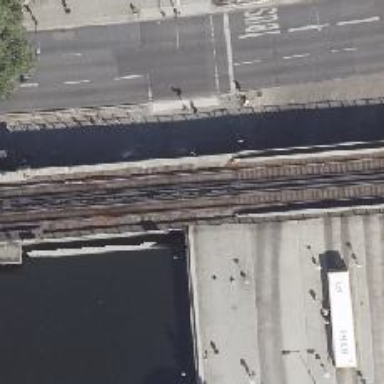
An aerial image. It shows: Subway entrance.